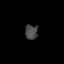
Tissue: lung
Cell type: Endothelial cells
Senescence score: 0.2077
Nuclear area (px): 182
Mean DAPI intensity: 73.368